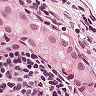
Metastatic tissue present: yes